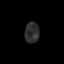
Tissue: skin
Cell type: Epithelial cells
Senescence score: 0.2644
Nuclear area (px): 295
Mean DAPI intensity: 46.027